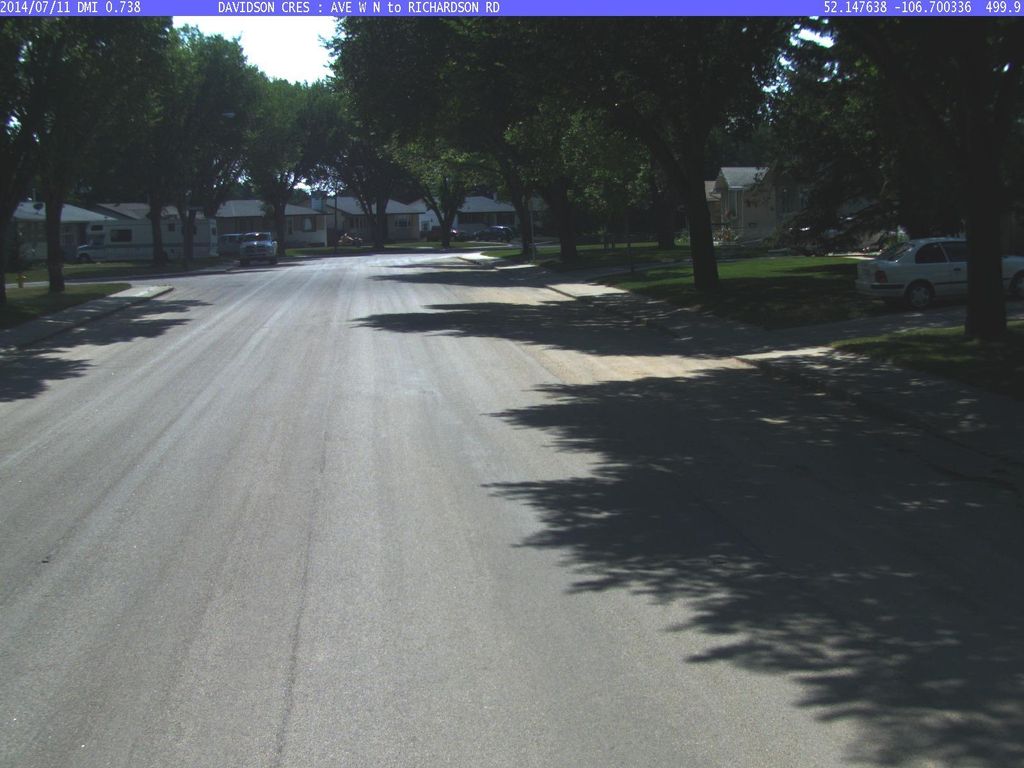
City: saskatoon